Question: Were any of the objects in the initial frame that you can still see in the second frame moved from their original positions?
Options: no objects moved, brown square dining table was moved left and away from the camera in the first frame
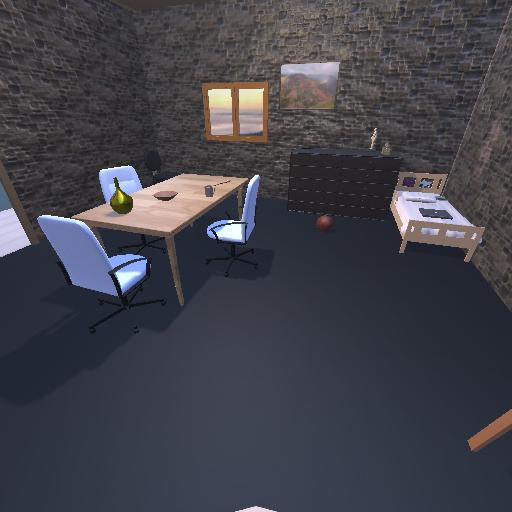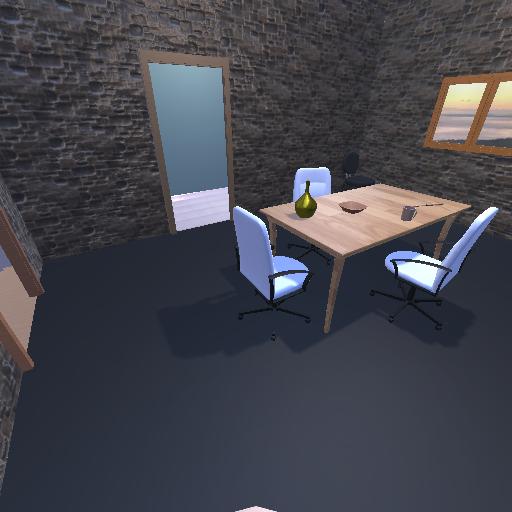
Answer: no objects moved